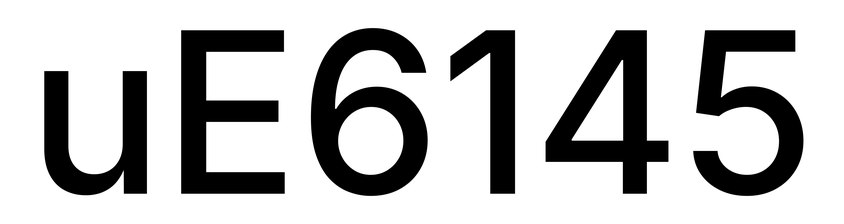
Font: Inter_Medium